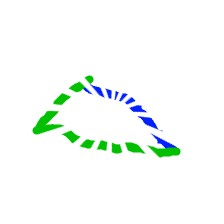
Shape: triangle